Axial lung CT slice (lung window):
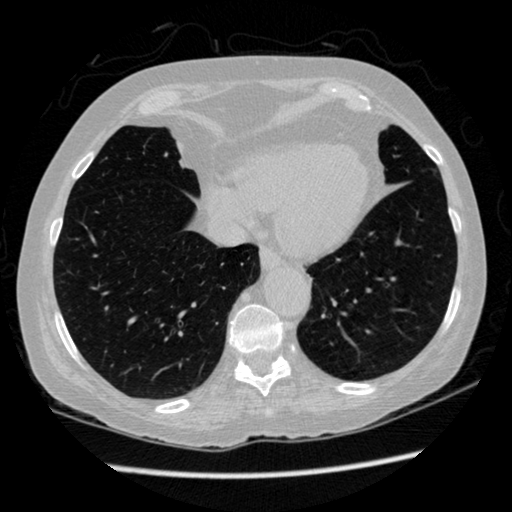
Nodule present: no